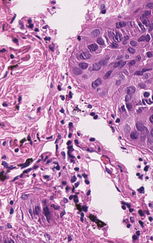
Tumor epithelial tissue: yes
Tumor-associated stroma tissue: yes
Normal tissue: no